Aerial crown-view tile of a tropical tree (Barro Colorado Island, Panama), acquired 20240611:
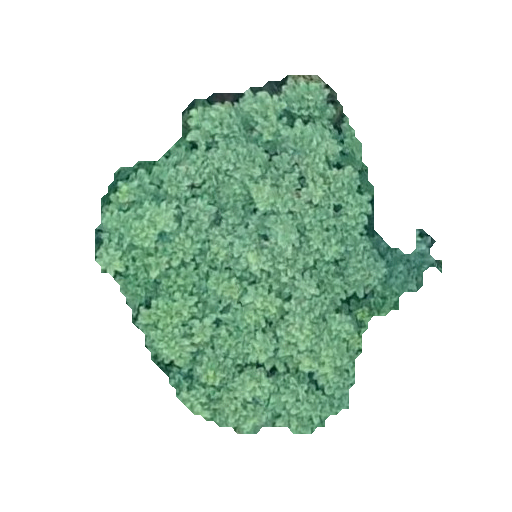
Species: Jacaranda copaia
GBIF accepted scientific name: Jacaranda copaia
Crown area: 120.321 m²